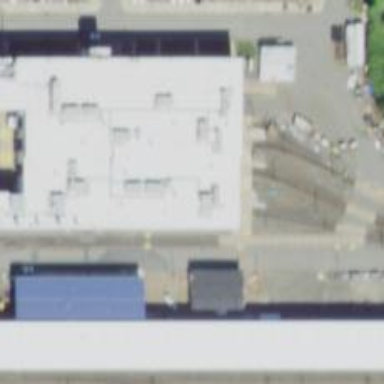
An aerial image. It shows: Light rail tunnel with electrified contact line passing through building passage in service yard.